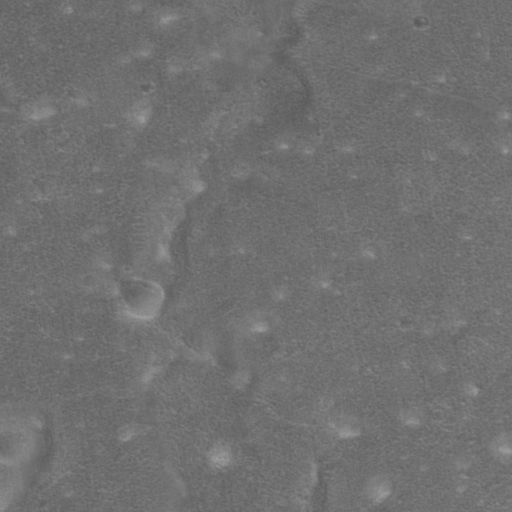
Objects detected: cone, cone